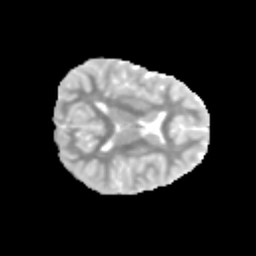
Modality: MD
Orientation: axial
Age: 9
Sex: female
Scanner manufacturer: siemens
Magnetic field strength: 3 T
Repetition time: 3.8 s
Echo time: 0.07 s